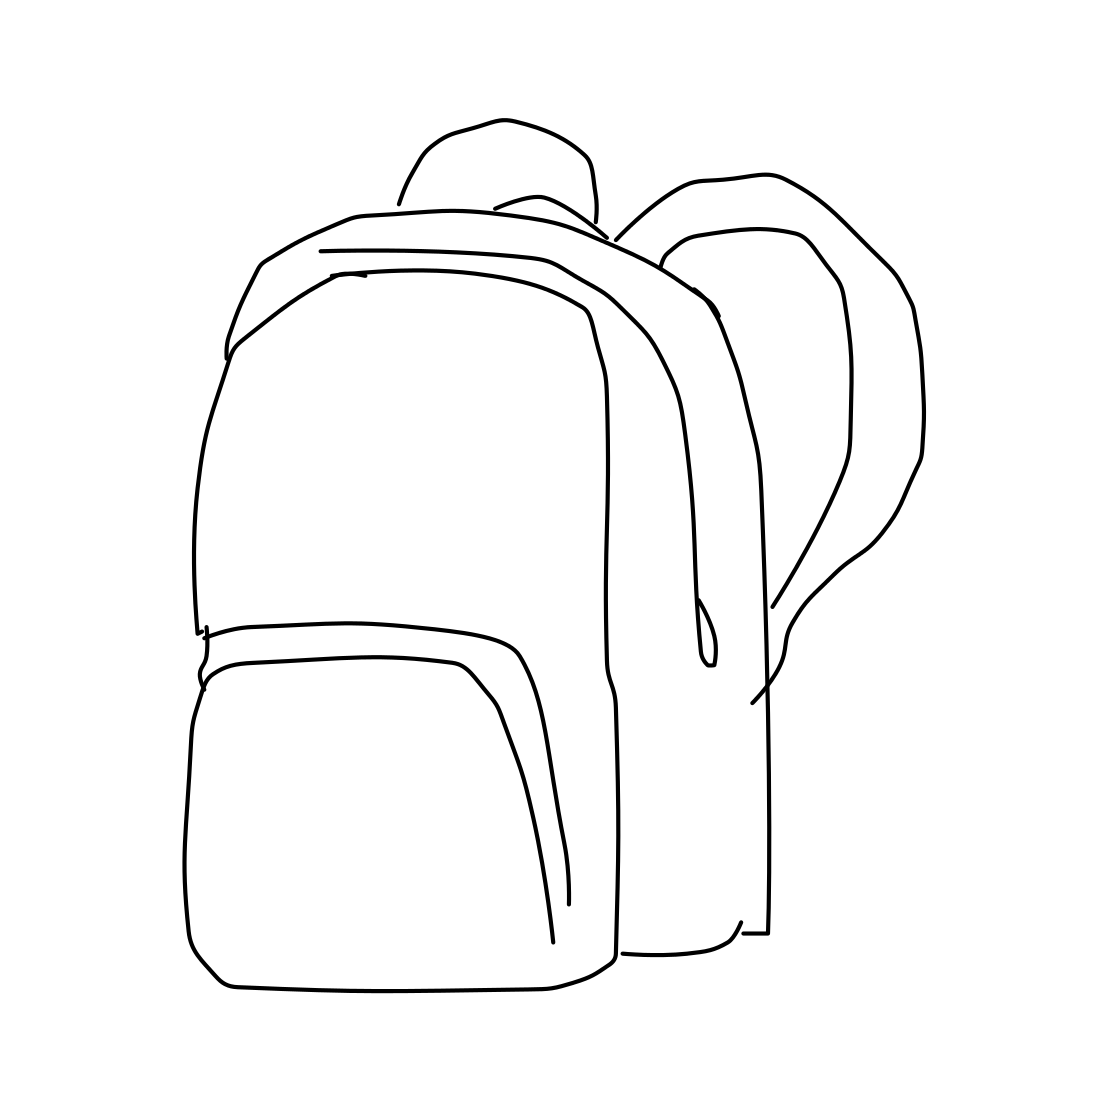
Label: backpack